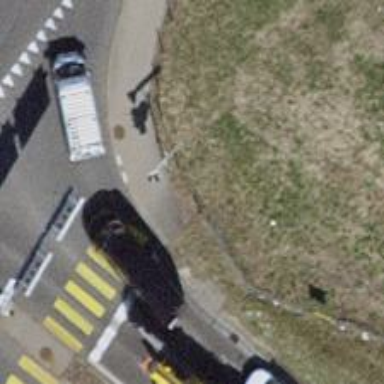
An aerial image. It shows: Road with traffic signals and crossing with traffic signal on island.